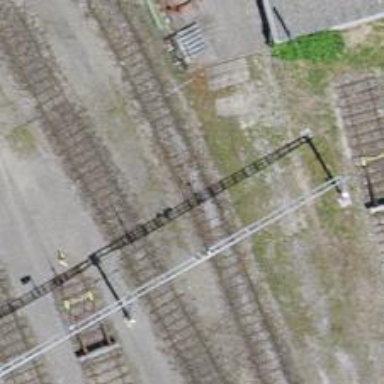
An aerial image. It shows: Railway yard used for servicing trains.